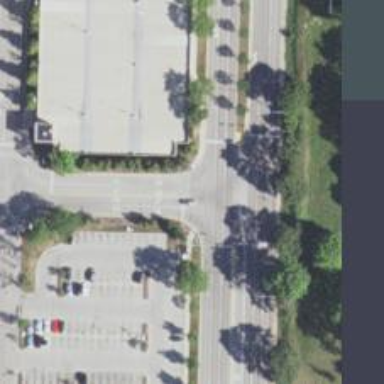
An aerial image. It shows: Footway with crossing lines.